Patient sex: M
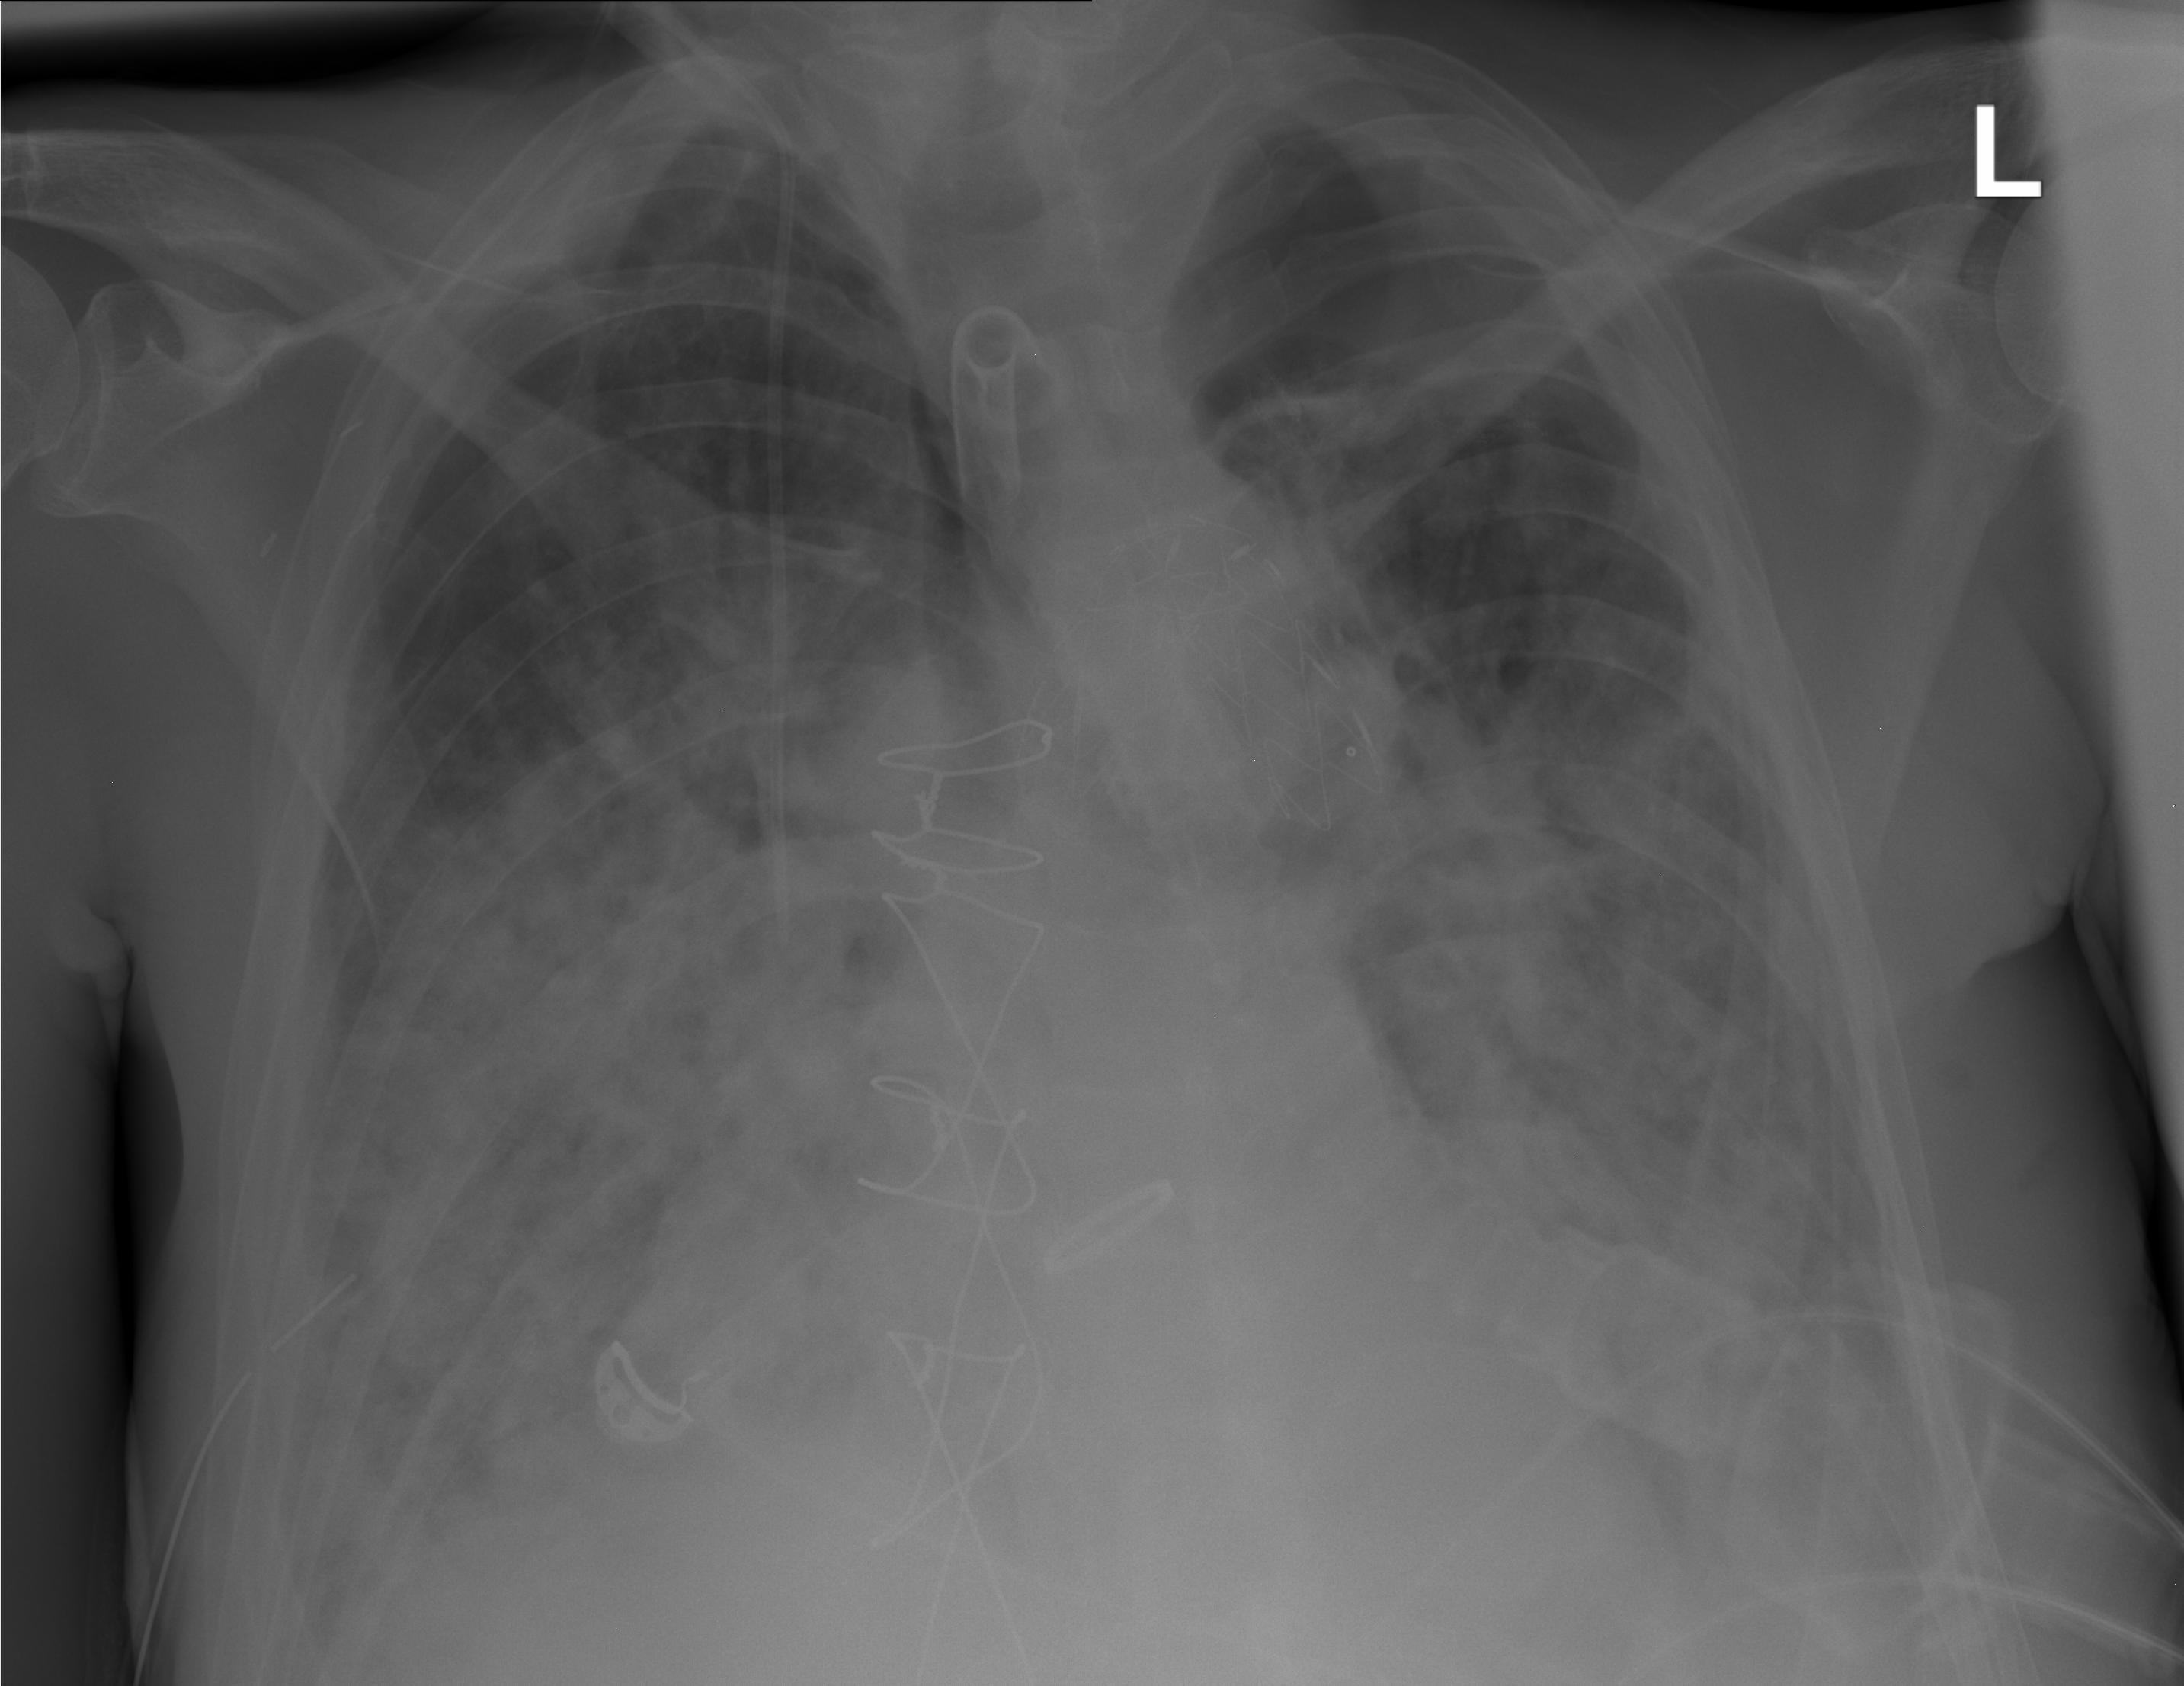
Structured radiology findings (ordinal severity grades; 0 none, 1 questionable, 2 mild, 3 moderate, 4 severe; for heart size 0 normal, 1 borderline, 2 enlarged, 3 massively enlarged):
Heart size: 2
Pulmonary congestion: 2
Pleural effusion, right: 2
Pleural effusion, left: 2
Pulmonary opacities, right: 3
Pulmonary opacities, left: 3
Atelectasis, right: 3
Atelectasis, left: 2